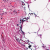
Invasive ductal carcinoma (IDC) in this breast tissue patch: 0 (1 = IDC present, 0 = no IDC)